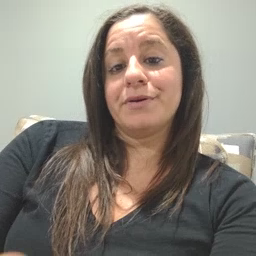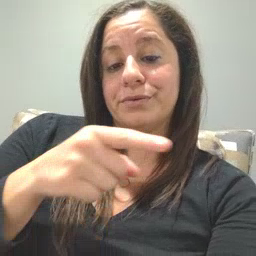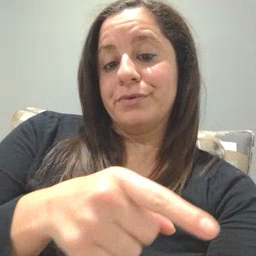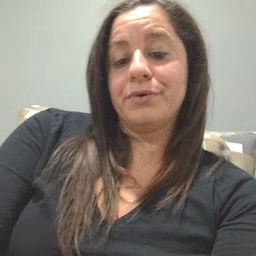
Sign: hesheit